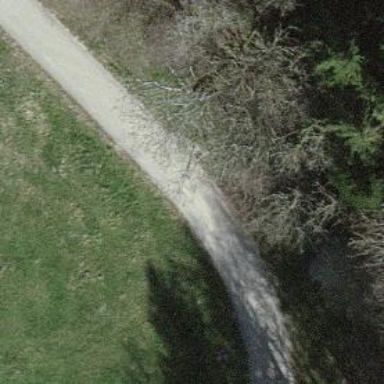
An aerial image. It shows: Unclassified road.